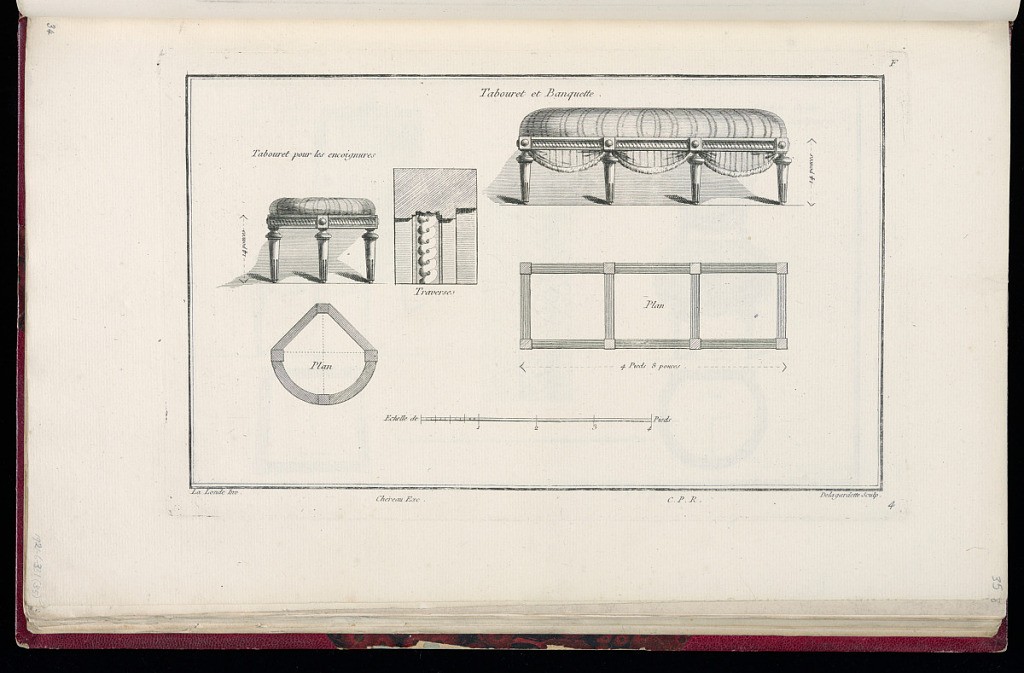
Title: Tabouret et Banquette
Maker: Richard de Lalonde, French, active 1780–96
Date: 1775-1788
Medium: Etching on off-white laid paper
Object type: Print
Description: Designs for a stool and a bench, decorated with striped textiles and carved ornament motifs including fluting, interlaced piastre, and bead. Around the stool and bench are plans and details of the carving. The plate is signed and numbered.